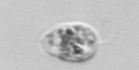
Label: Amoeba